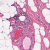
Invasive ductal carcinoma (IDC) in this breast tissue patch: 1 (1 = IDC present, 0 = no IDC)